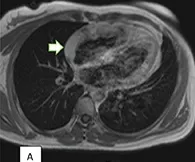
Post-contrast T1 imaging before the treatment.
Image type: radiology (mri)